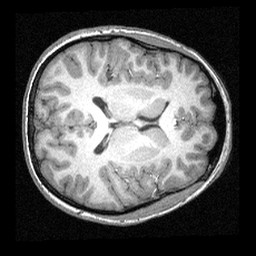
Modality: T1w
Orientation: axial
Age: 16
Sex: female